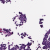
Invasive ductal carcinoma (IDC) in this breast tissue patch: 0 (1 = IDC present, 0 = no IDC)